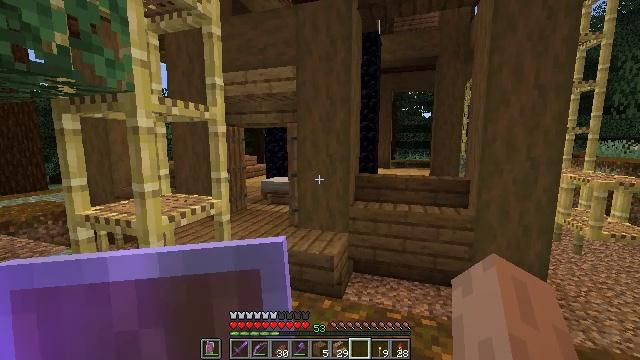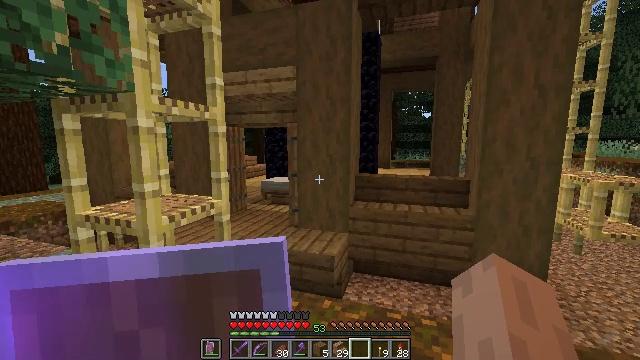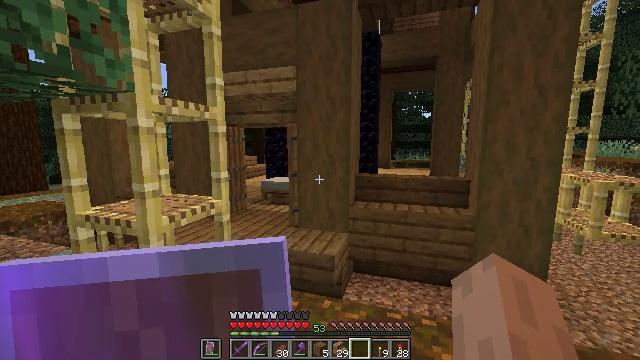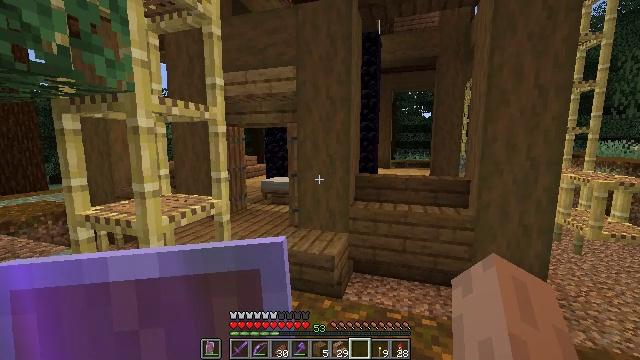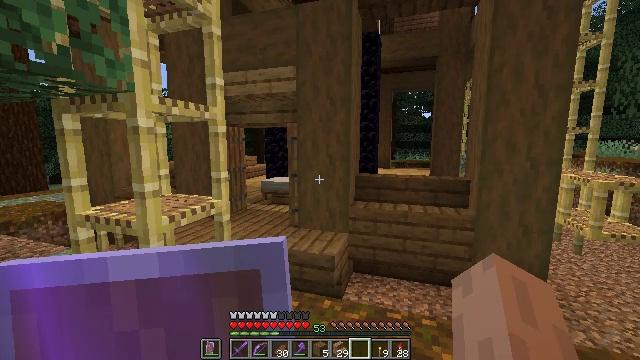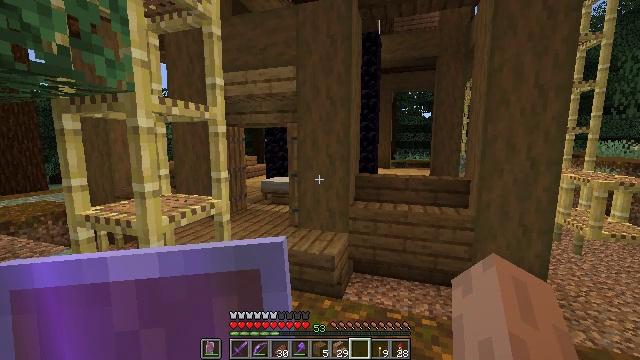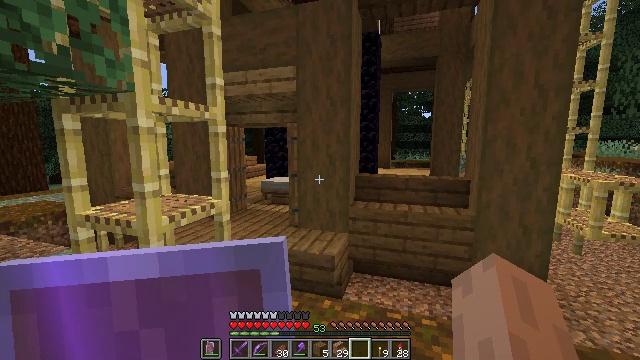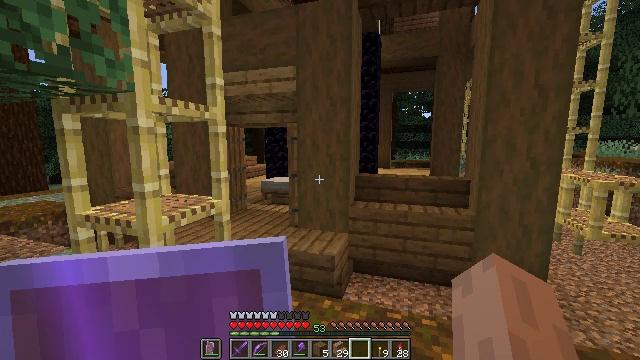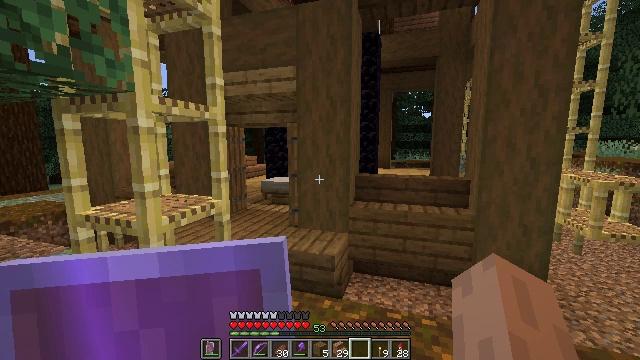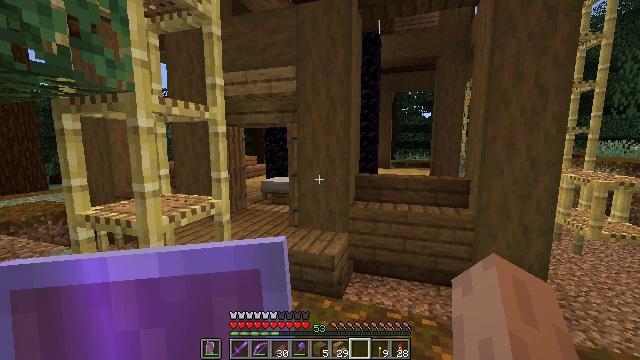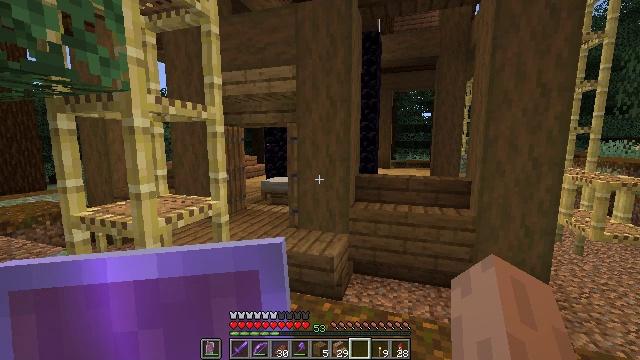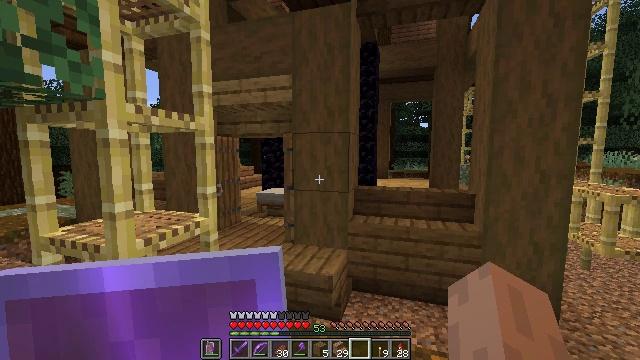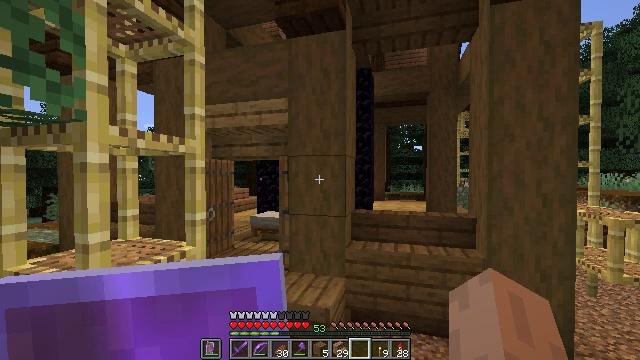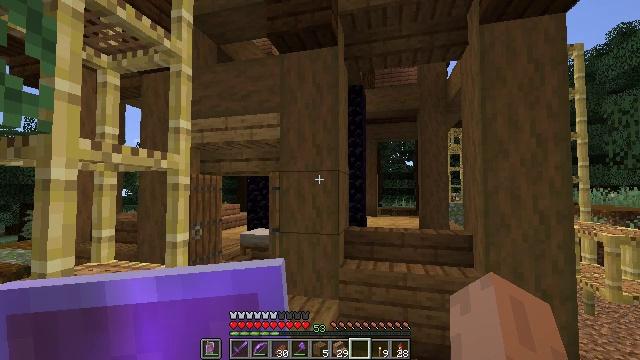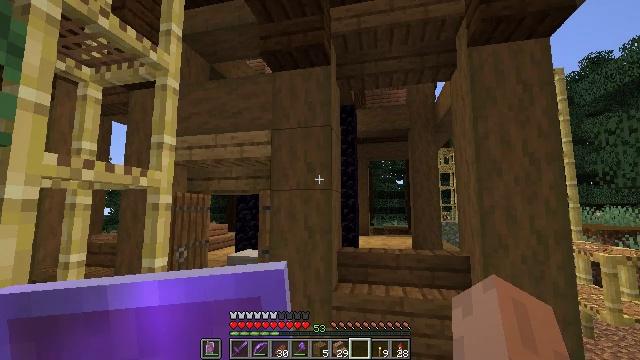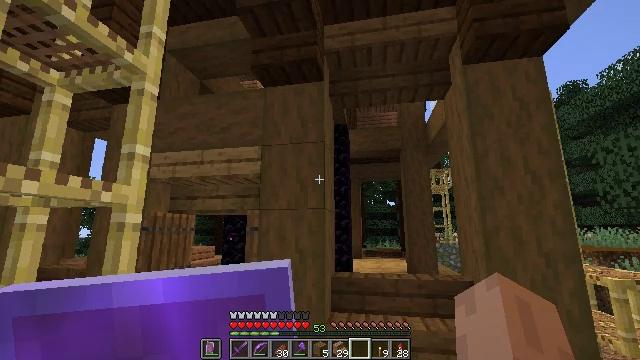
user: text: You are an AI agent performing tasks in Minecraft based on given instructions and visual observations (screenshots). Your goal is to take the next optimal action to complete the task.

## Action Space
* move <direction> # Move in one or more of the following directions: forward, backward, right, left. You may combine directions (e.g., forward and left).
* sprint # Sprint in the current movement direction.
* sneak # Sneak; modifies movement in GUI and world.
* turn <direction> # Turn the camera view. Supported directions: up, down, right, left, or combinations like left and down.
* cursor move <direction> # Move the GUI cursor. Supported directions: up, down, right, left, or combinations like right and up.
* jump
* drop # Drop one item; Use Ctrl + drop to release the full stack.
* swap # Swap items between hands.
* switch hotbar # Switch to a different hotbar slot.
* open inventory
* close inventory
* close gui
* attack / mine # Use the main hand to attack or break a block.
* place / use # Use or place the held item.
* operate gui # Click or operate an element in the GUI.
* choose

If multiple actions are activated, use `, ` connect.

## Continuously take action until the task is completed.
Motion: motion action
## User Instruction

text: Recycle the crafting table.
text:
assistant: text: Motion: no_op
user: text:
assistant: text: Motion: no_op
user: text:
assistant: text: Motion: no_op
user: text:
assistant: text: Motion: no_op
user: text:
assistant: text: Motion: no_op
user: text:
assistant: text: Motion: no_op
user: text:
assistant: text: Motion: no_op
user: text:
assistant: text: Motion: no_op
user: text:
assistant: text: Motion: no_op
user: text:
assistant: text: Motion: move forward
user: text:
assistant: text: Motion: move forward, turn up
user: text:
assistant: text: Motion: move forward, turn up
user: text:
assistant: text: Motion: move forward, turn right and up
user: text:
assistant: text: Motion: move forward, turn right and up
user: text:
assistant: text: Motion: turn right and up
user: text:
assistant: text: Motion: turn right and up
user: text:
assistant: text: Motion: turn up
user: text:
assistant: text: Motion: no_op
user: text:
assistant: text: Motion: no_op
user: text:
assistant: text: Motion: no_op
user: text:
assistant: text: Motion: no_op
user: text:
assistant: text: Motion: no_op
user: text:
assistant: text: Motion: no_op
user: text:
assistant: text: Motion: no_op
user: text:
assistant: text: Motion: no_op
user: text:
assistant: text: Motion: no_op
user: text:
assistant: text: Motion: no_op
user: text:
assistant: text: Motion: no_op
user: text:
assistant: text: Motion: no_op
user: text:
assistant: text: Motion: no_op